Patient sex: M
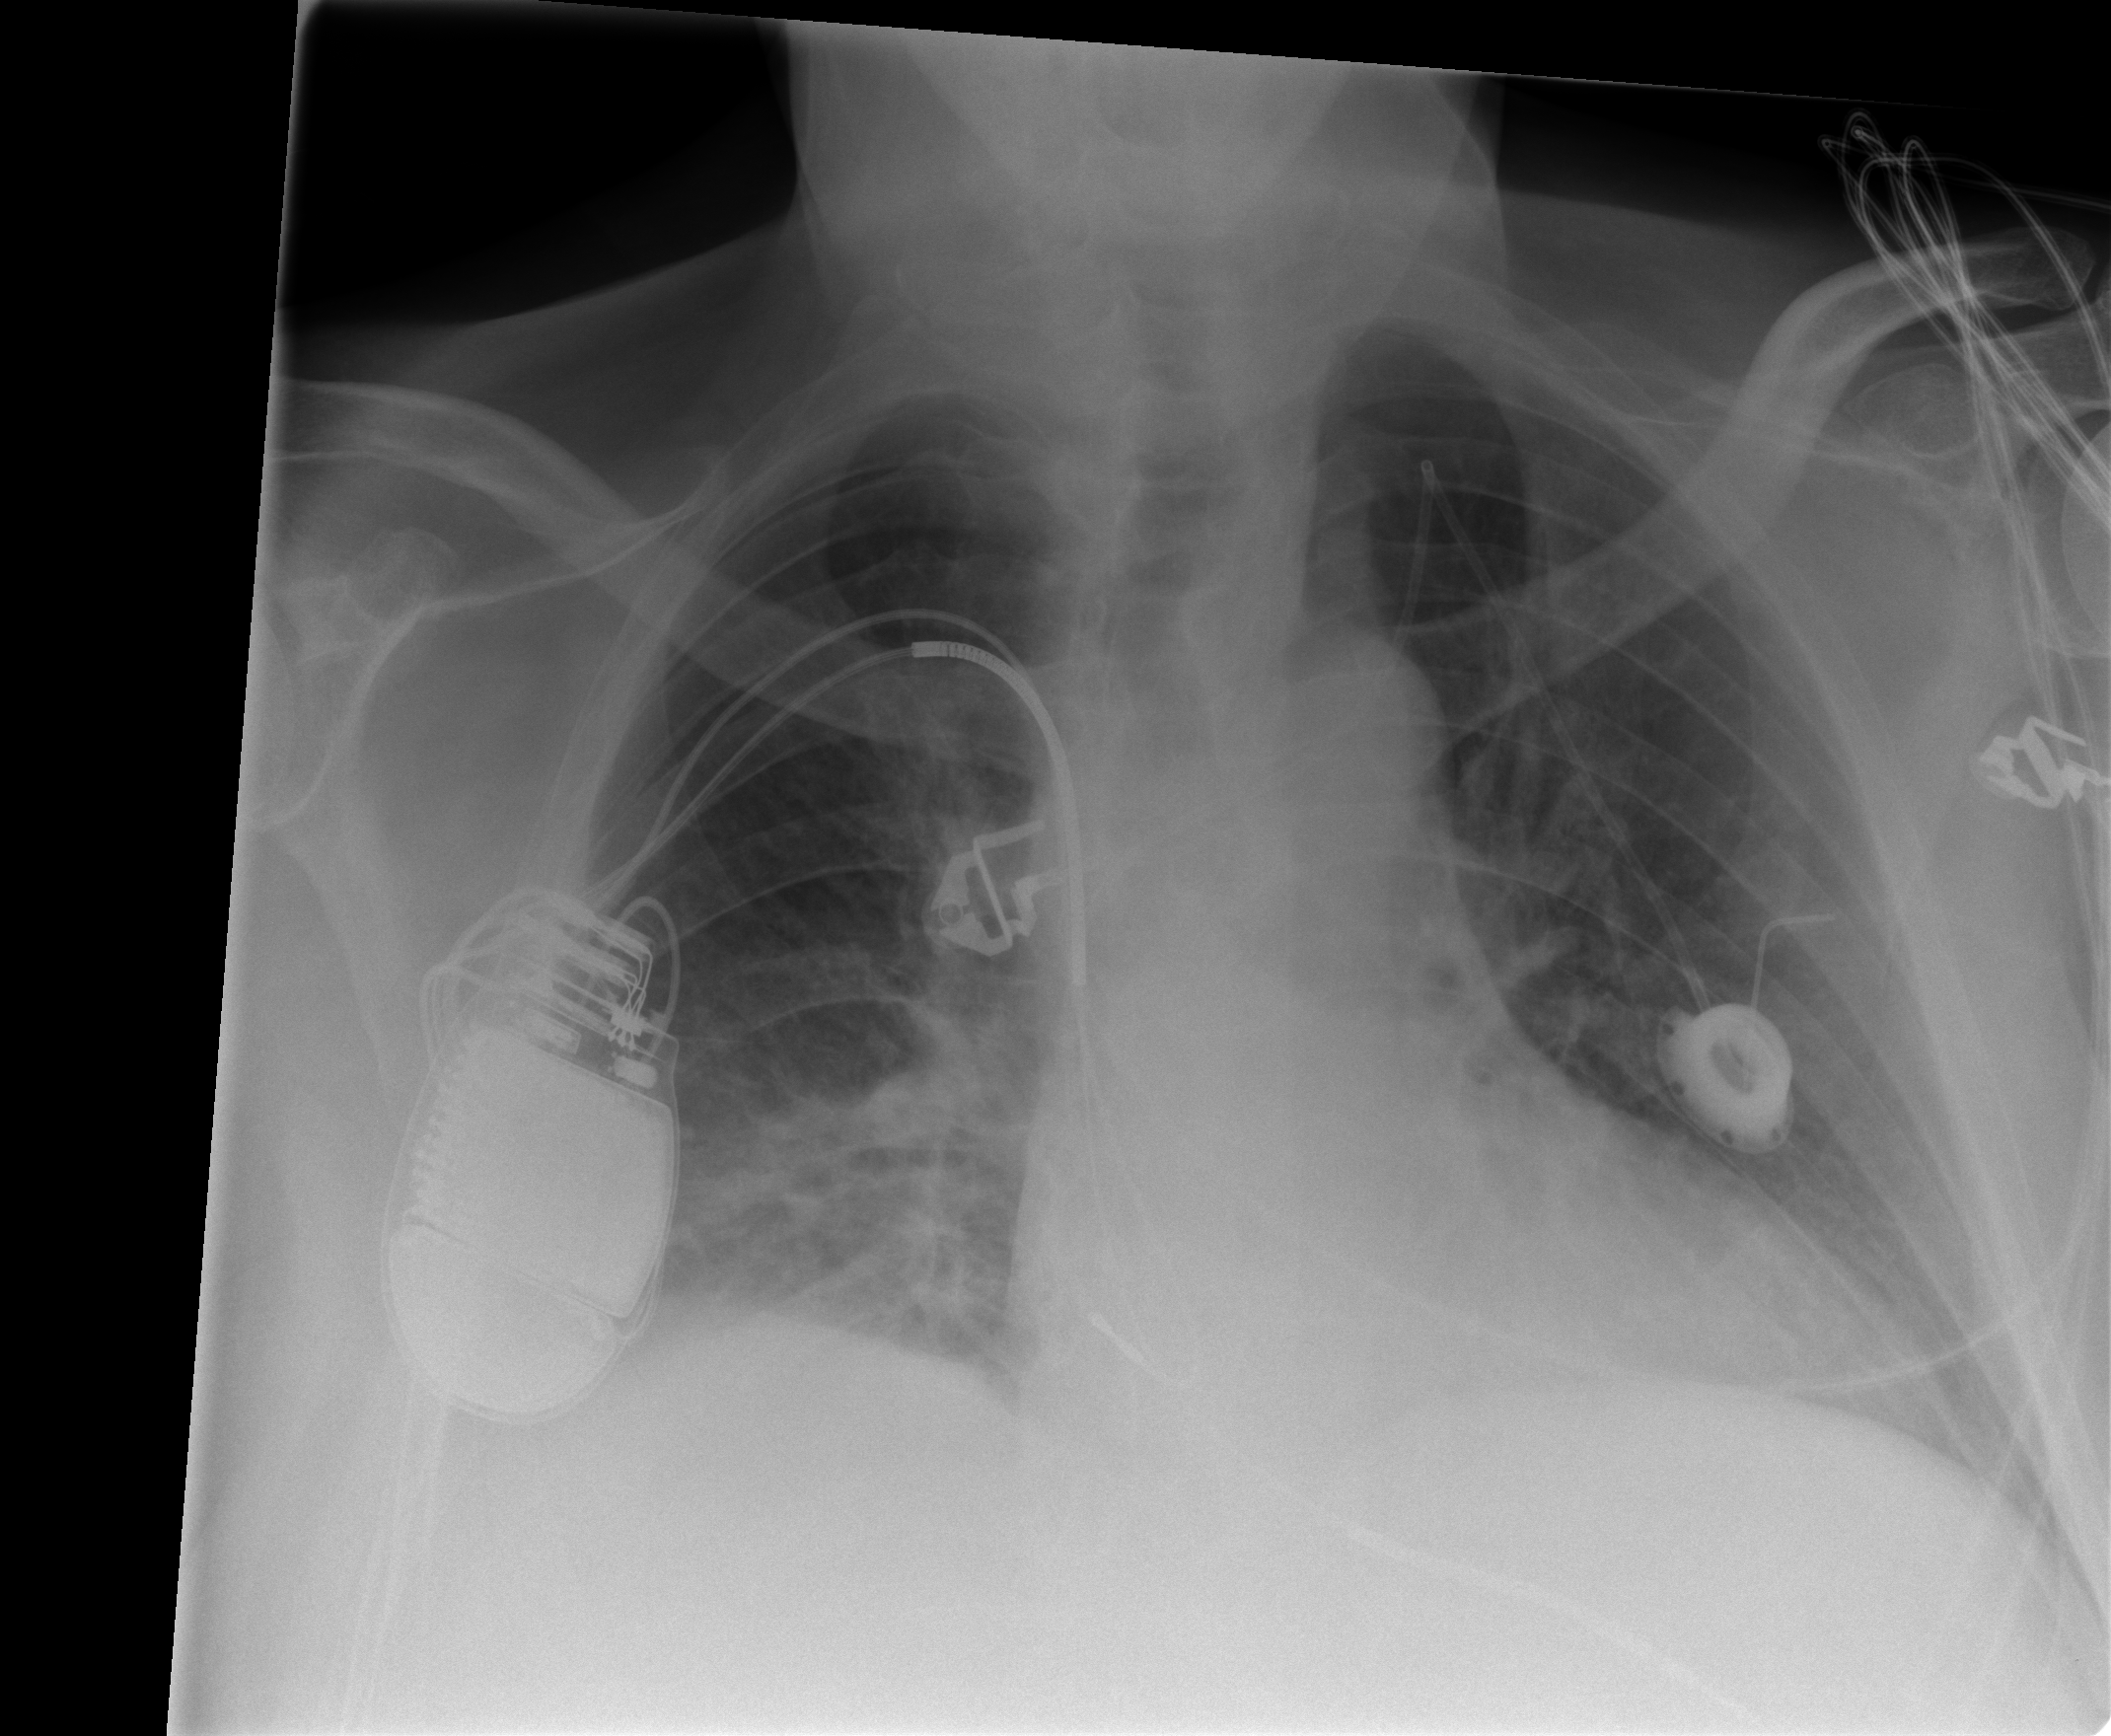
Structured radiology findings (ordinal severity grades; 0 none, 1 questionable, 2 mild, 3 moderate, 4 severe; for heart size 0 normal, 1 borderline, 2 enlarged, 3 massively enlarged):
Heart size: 2
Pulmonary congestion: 1
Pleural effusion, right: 0
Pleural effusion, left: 0
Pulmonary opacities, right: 2
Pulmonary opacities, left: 1
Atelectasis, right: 2
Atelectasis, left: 2